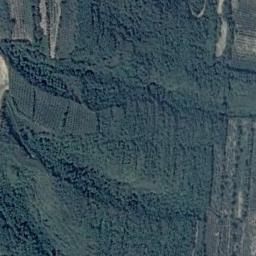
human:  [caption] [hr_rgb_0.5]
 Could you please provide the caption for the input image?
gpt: There are many plants on the terrace .

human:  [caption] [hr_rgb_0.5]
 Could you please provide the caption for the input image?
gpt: The green terrace is next to some trees .

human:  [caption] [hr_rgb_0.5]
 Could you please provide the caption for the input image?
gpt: There is a winding path through the green terraces .

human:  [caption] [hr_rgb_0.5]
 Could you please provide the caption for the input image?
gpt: A large layer of green terraced fields, The crops in the fields are lush like green forests .

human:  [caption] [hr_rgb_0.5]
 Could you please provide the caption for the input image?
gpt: There are green meadows beside the terraces .